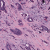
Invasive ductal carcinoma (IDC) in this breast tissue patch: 1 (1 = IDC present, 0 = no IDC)